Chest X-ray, AP view. Patient: 30 years old, sex M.
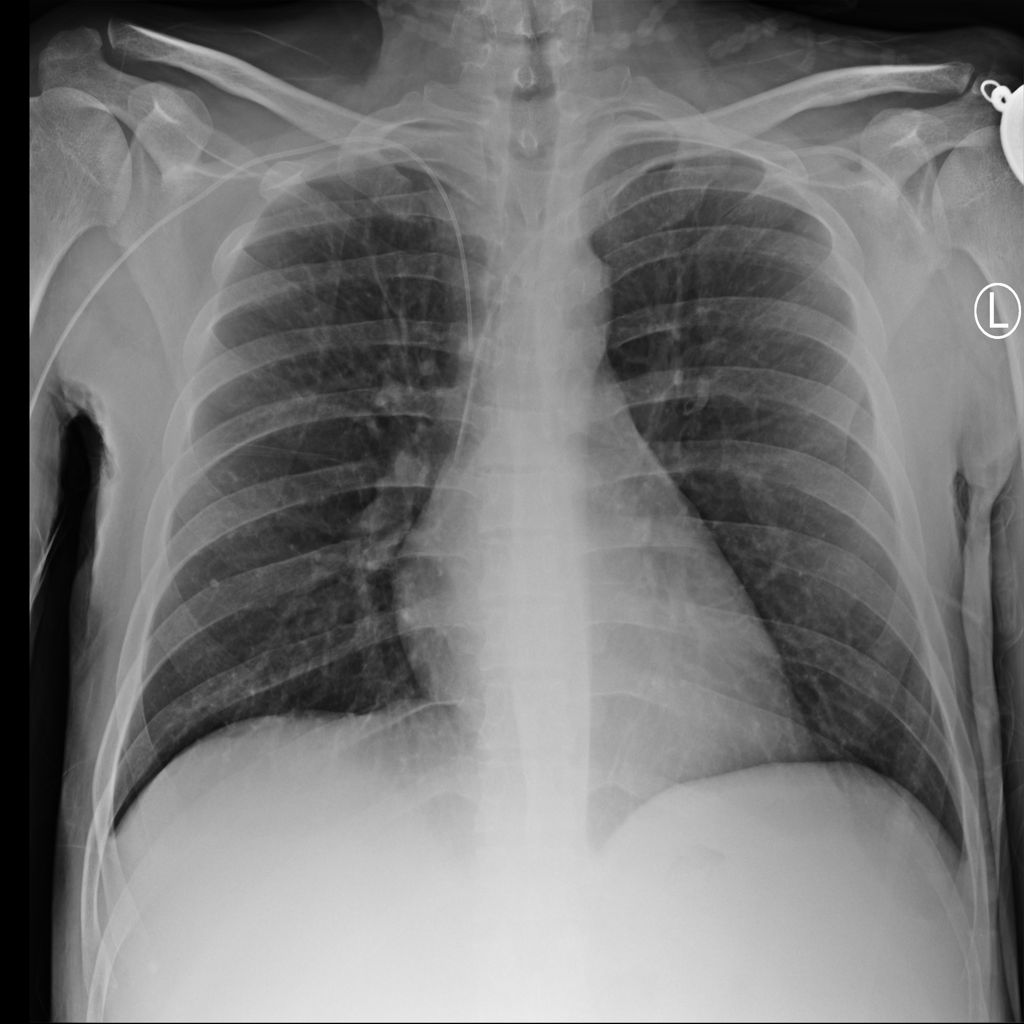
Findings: No Finding